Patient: sex F, age 49
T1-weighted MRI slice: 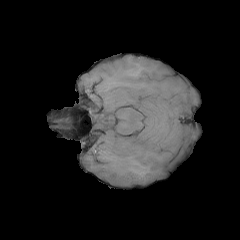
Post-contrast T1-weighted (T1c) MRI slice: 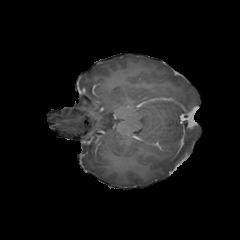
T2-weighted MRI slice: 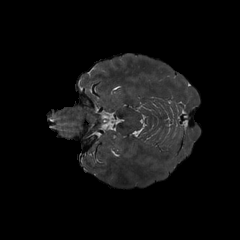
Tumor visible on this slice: no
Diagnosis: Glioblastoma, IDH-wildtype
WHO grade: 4